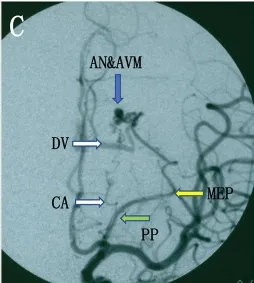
(A,B) Intraventricular hemorrhage was noted on initial computed tomography (CT), and subsequent magnetic resonance imaging (MRI) revealed multiple signal-void vascular structures in the lateral ventricle with enlarged aneurysmal structures.
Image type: radiology (ct)